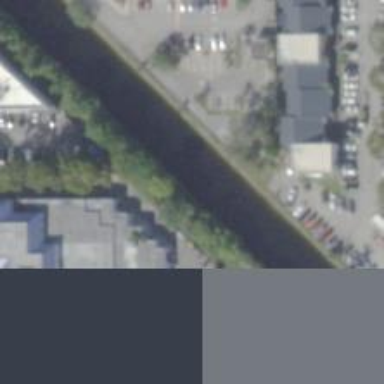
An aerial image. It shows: Canal.